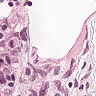
Metastatic tissue present: yes